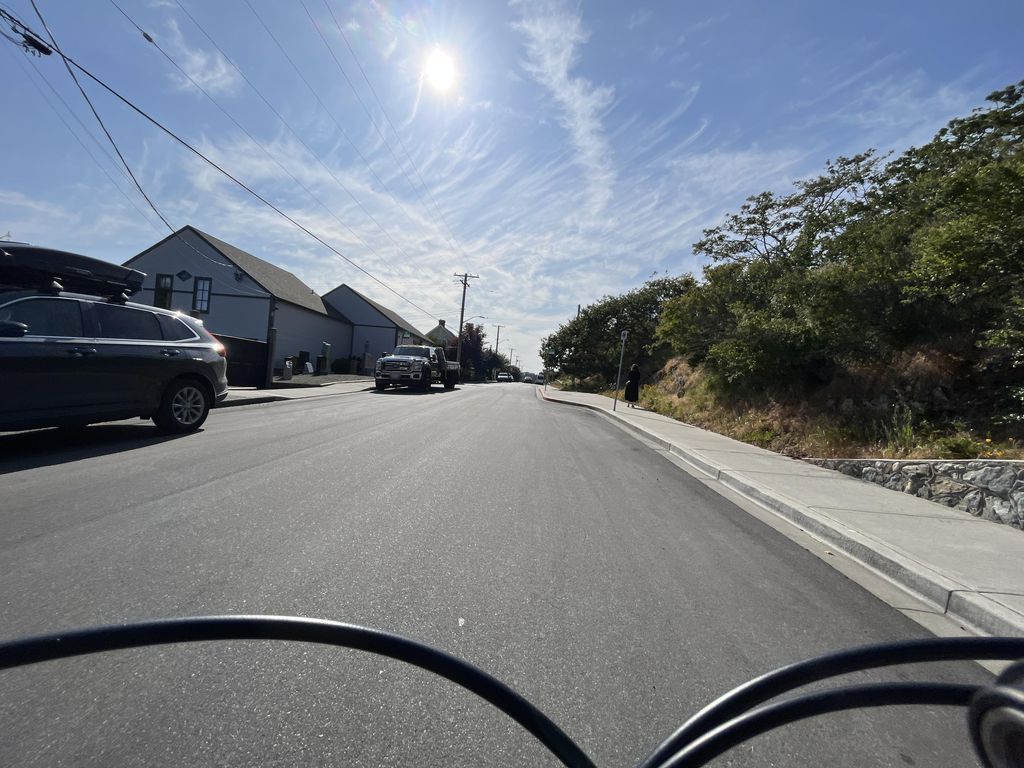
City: victoria